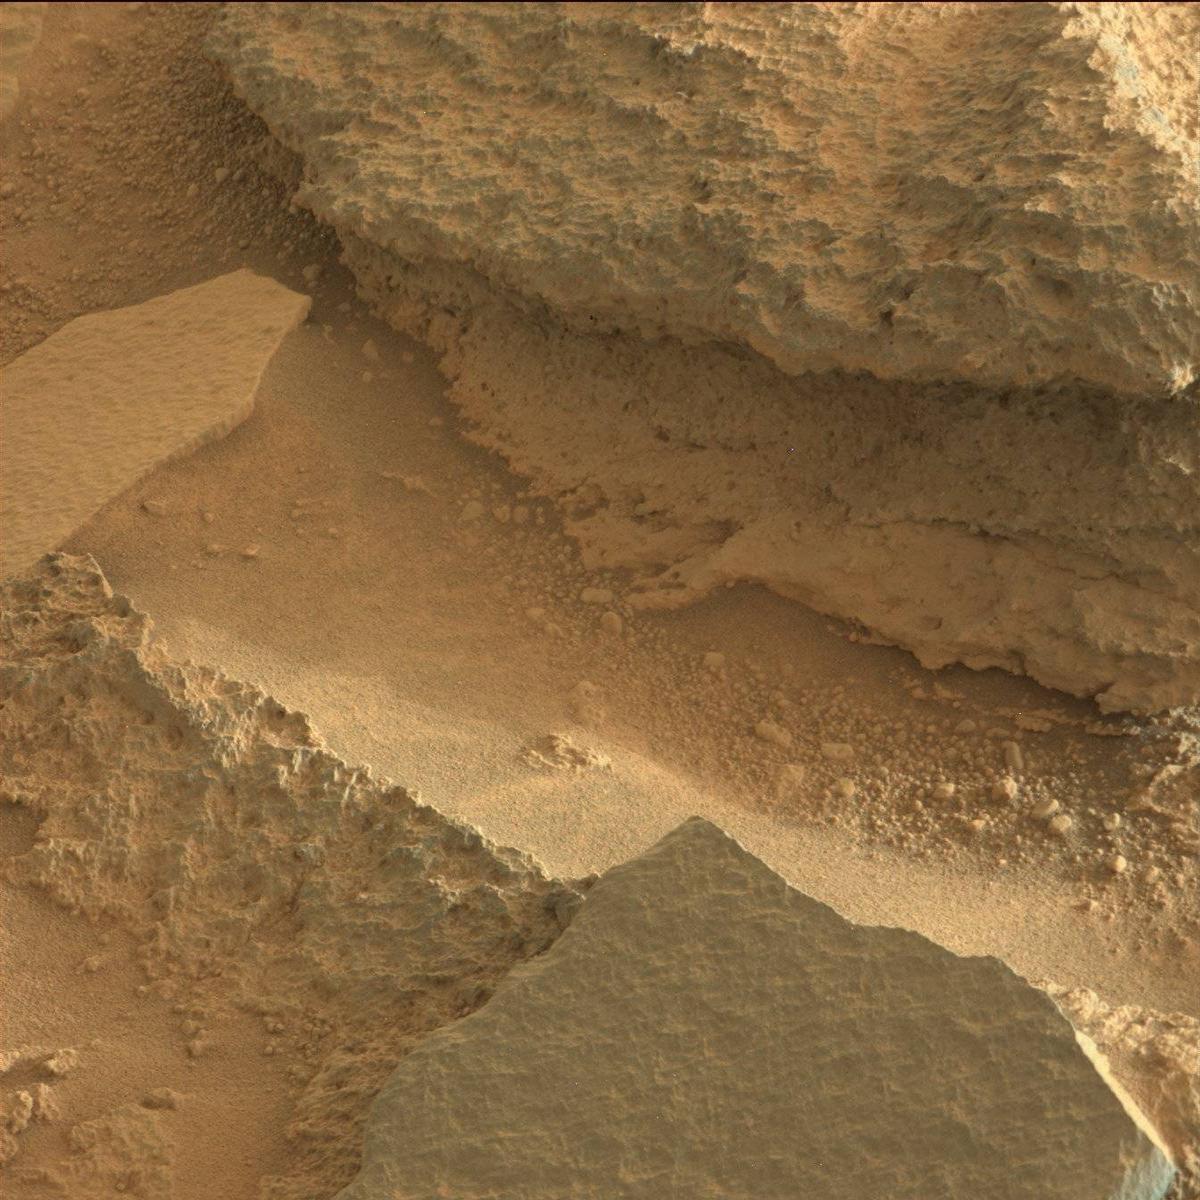
Terrain classes present: Bedrock, Sand / Soil